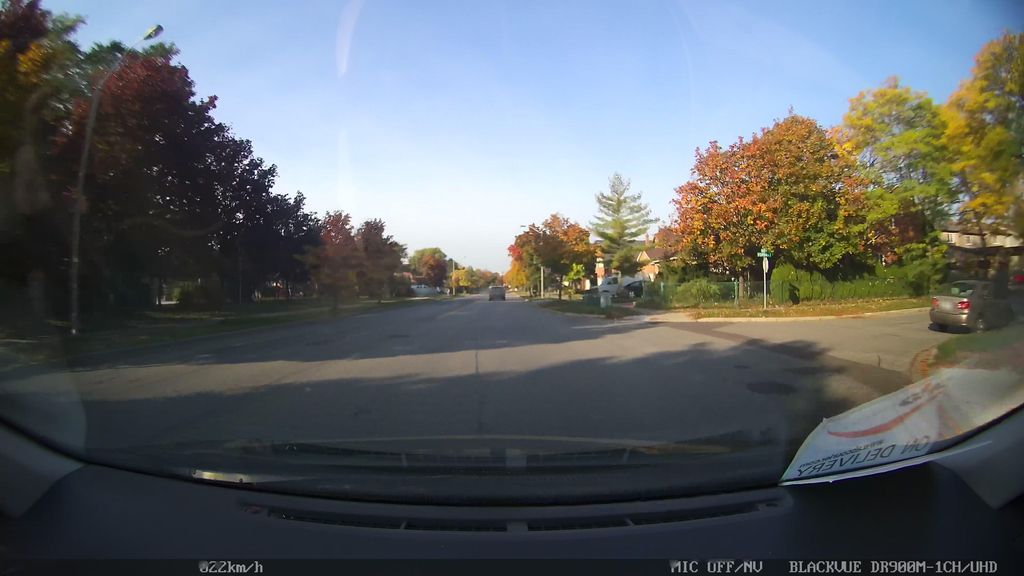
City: toronto